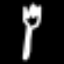
Label: fork